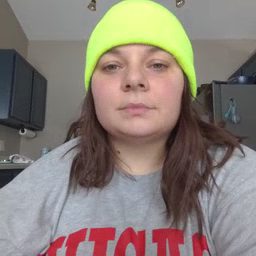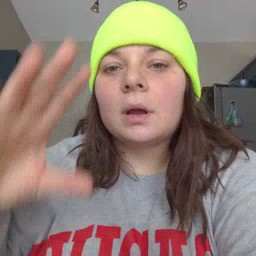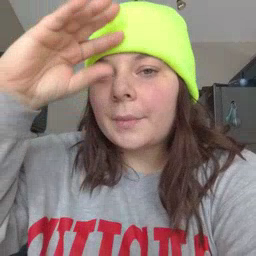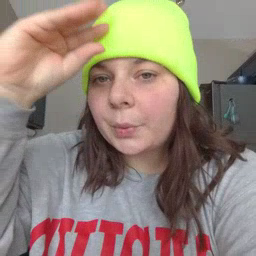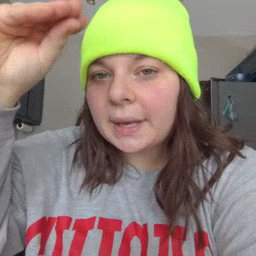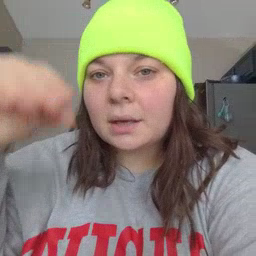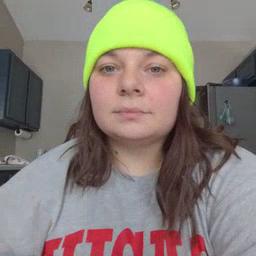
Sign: boy